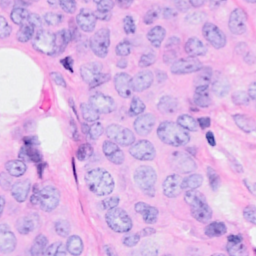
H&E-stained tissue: Breast